Field crop: maize
Growth stage: 1
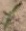
Species: atriplex